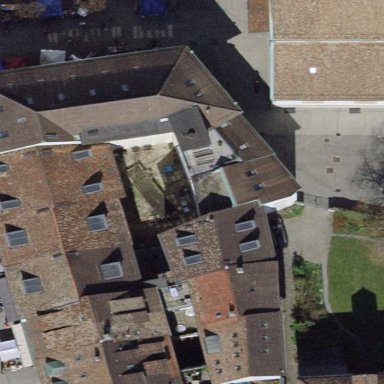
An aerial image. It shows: Office building with flat roof.